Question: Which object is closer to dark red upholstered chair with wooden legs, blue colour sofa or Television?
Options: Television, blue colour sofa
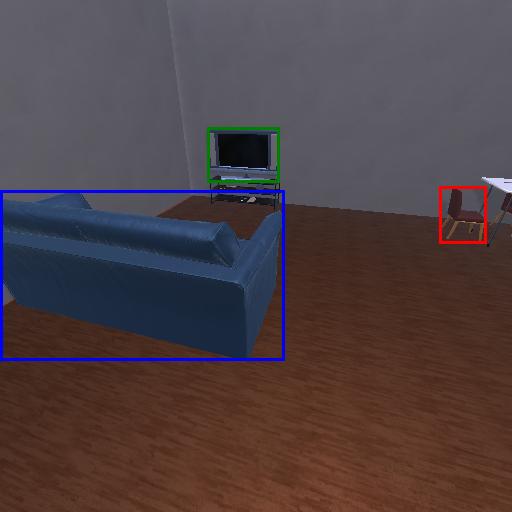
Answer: Television